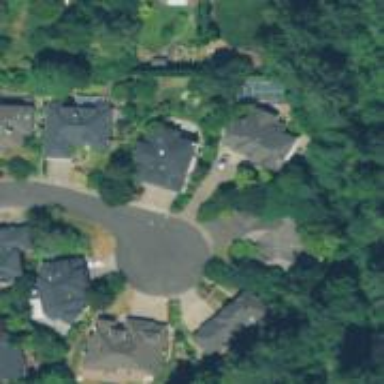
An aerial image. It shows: Residential road with sidewalk on the left.